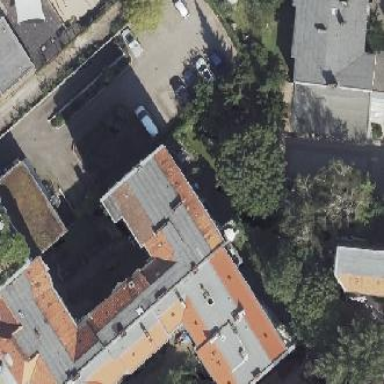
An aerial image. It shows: Saltbox shaped roof on apartment building.